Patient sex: M
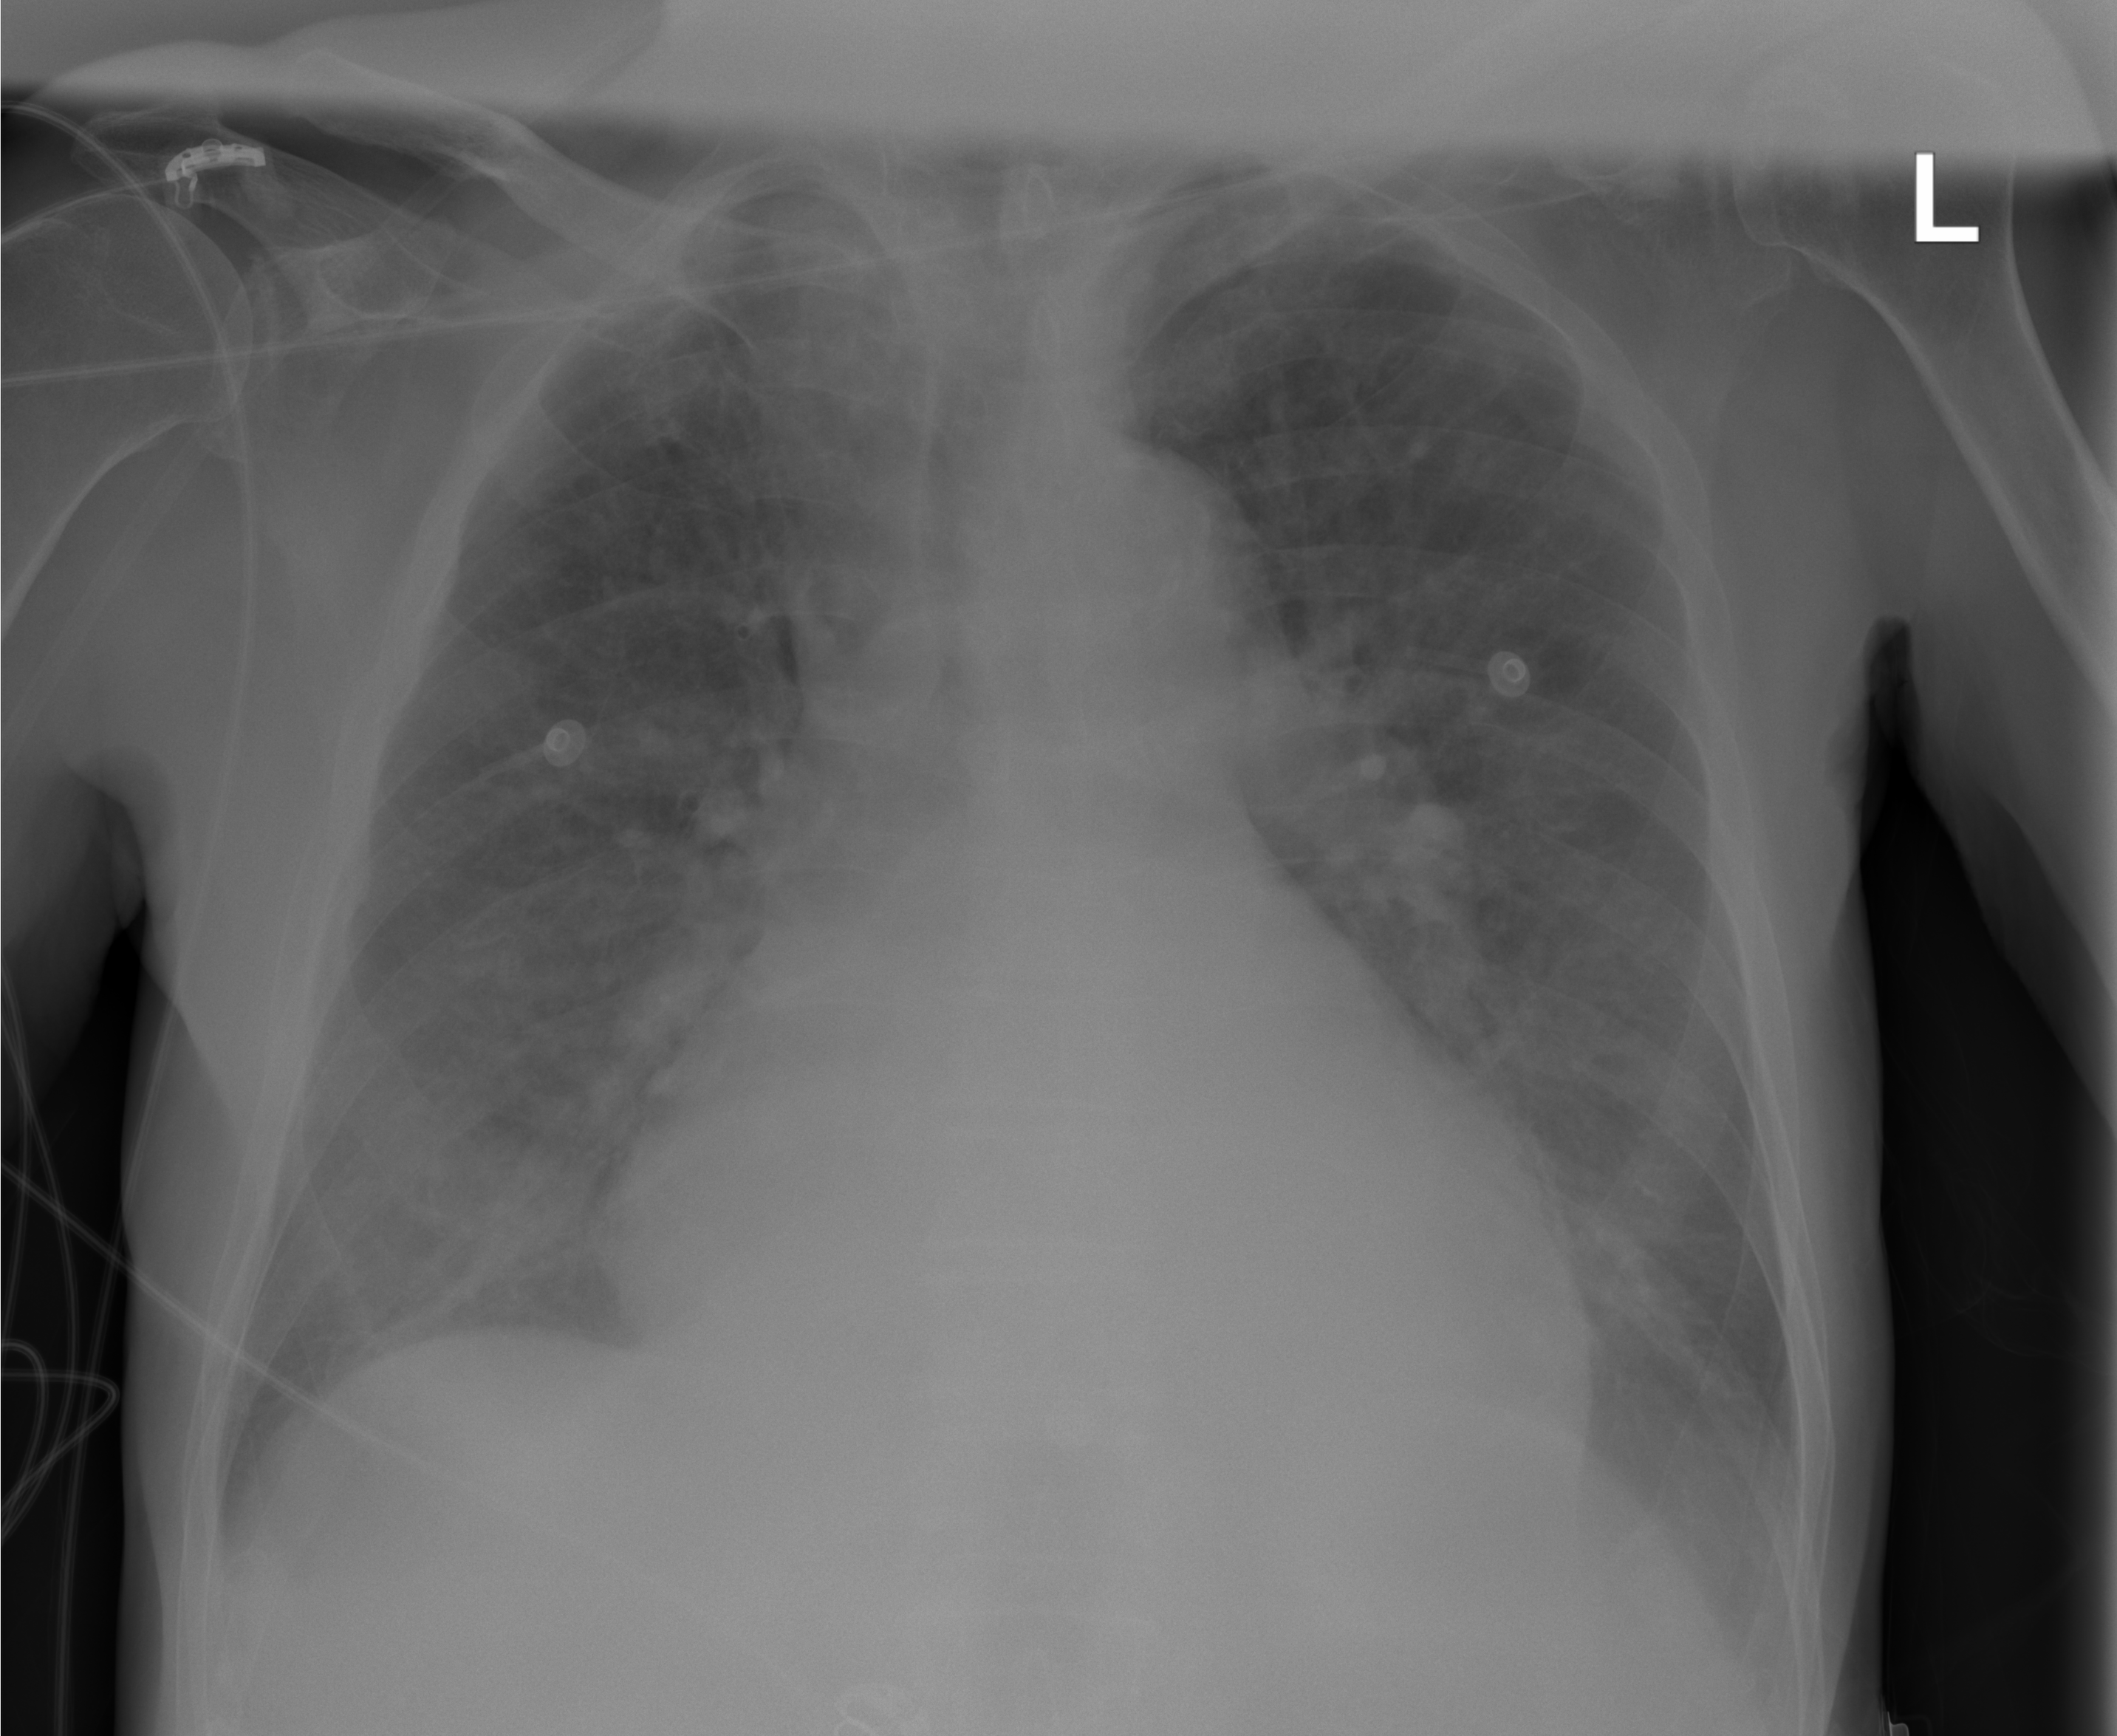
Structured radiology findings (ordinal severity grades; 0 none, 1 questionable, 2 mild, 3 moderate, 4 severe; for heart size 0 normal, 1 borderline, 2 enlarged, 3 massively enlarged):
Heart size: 2
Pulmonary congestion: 1
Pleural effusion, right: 1
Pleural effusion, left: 1
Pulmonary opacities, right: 1
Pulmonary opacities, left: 1
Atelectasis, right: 0
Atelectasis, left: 0